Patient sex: F
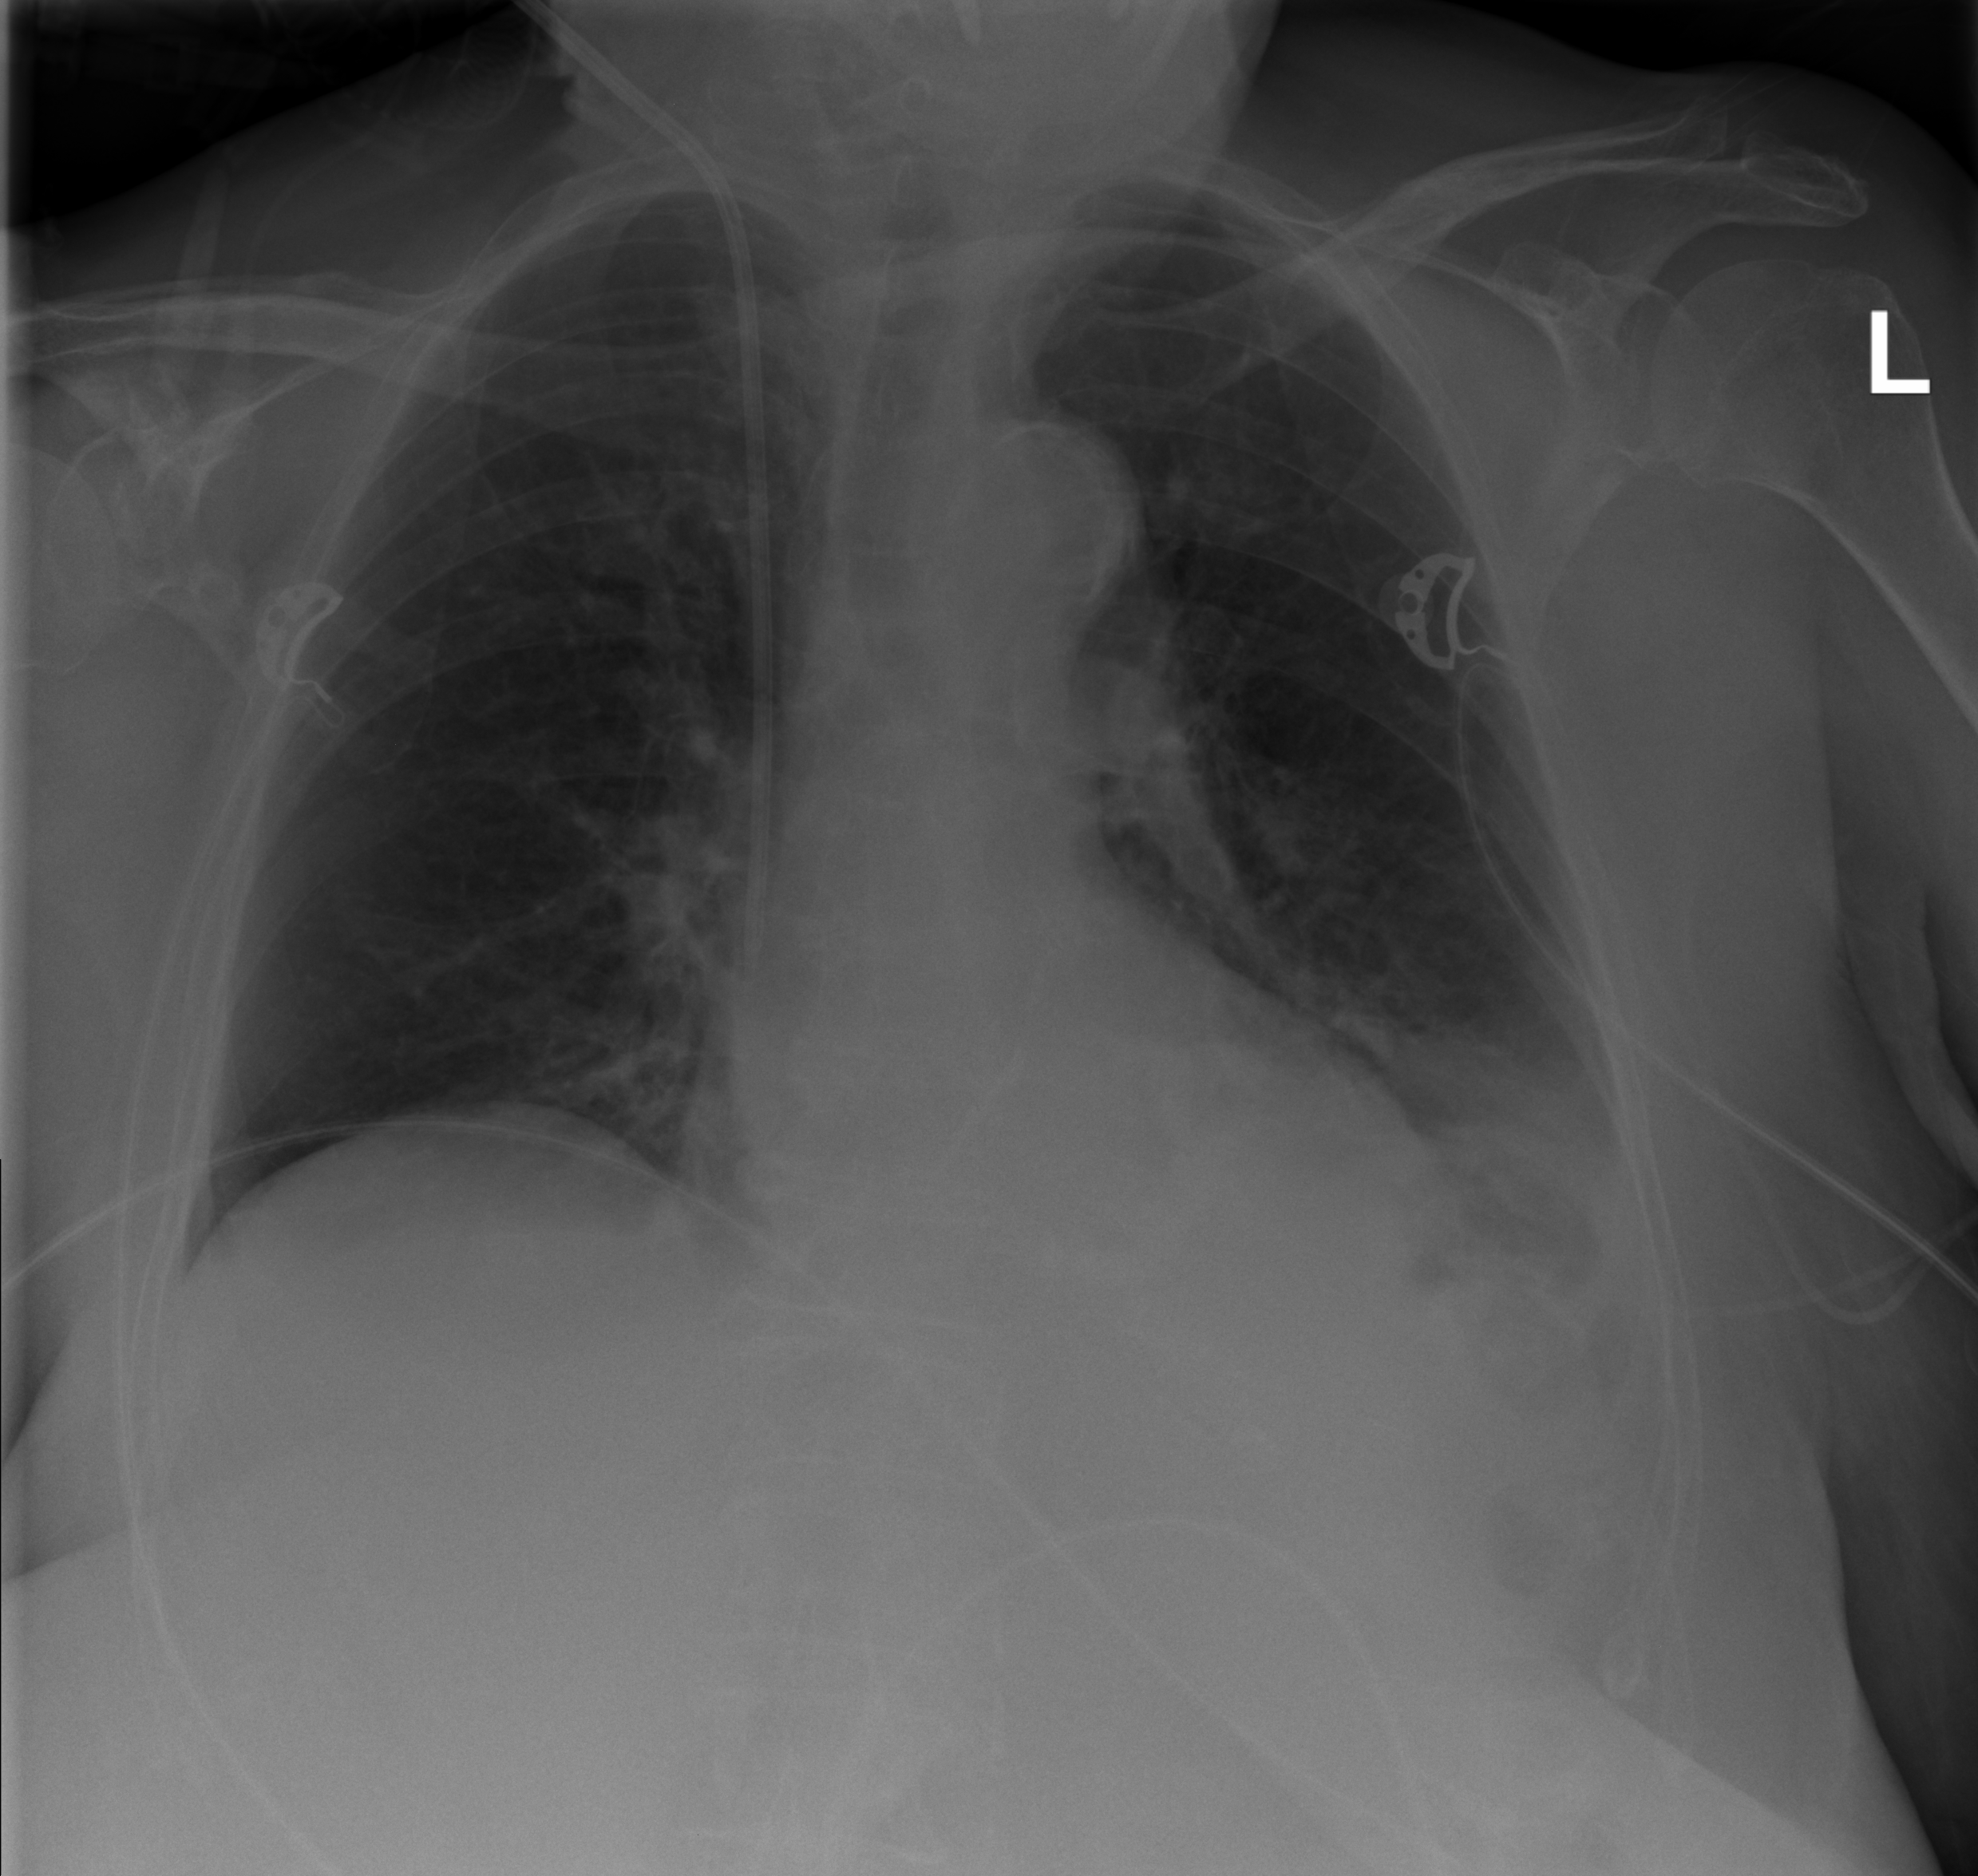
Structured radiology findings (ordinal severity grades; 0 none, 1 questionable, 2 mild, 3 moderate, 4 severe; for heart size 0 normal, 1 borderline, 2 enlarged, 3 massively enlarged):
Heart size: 0
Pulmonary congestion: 0
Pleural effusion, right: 0
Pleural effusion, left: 1
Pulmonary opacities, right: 0
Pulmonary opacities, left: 2
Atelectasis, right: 0
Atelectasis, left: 2